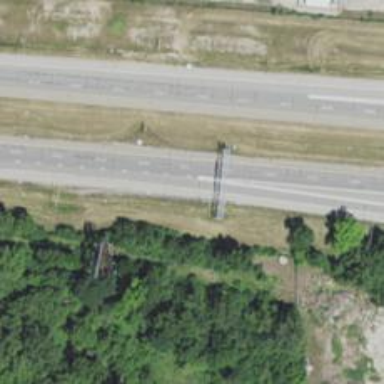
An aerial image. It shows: Motorway junction.